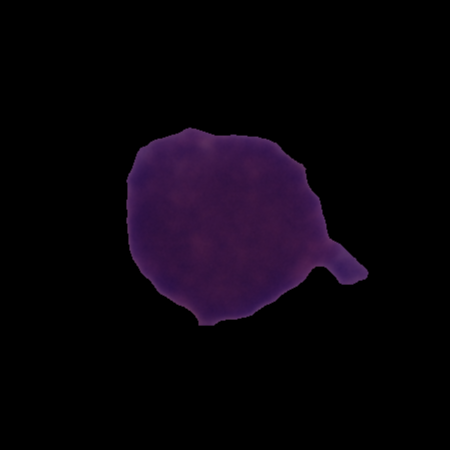
Label: healthy